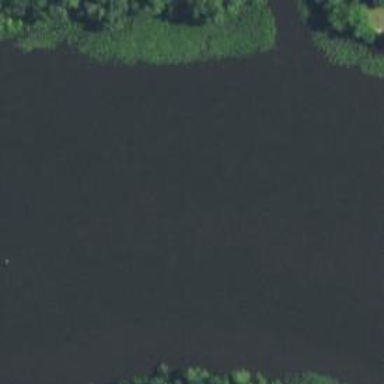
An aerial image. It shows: Beautiful river scene.